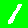
Digit: 1